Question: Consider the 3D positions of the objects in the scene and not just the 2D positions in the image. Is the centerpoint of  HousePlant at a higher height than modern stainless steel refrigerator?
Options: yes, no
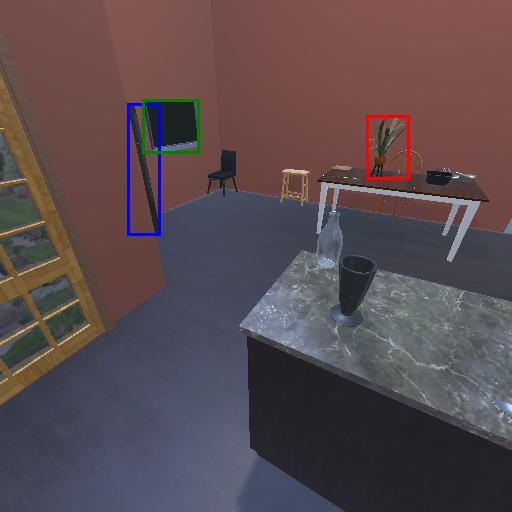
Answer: yes